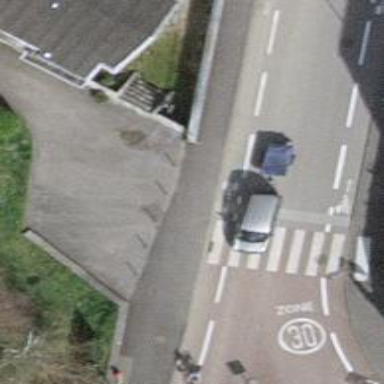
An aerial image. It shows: Rising bollard.